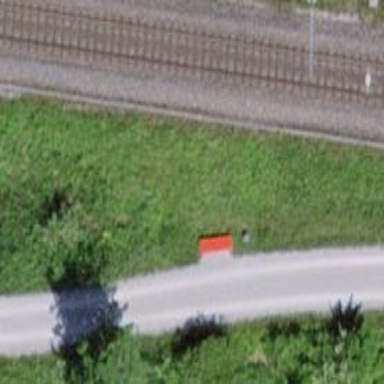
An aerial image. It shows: Red bench.